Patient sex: F
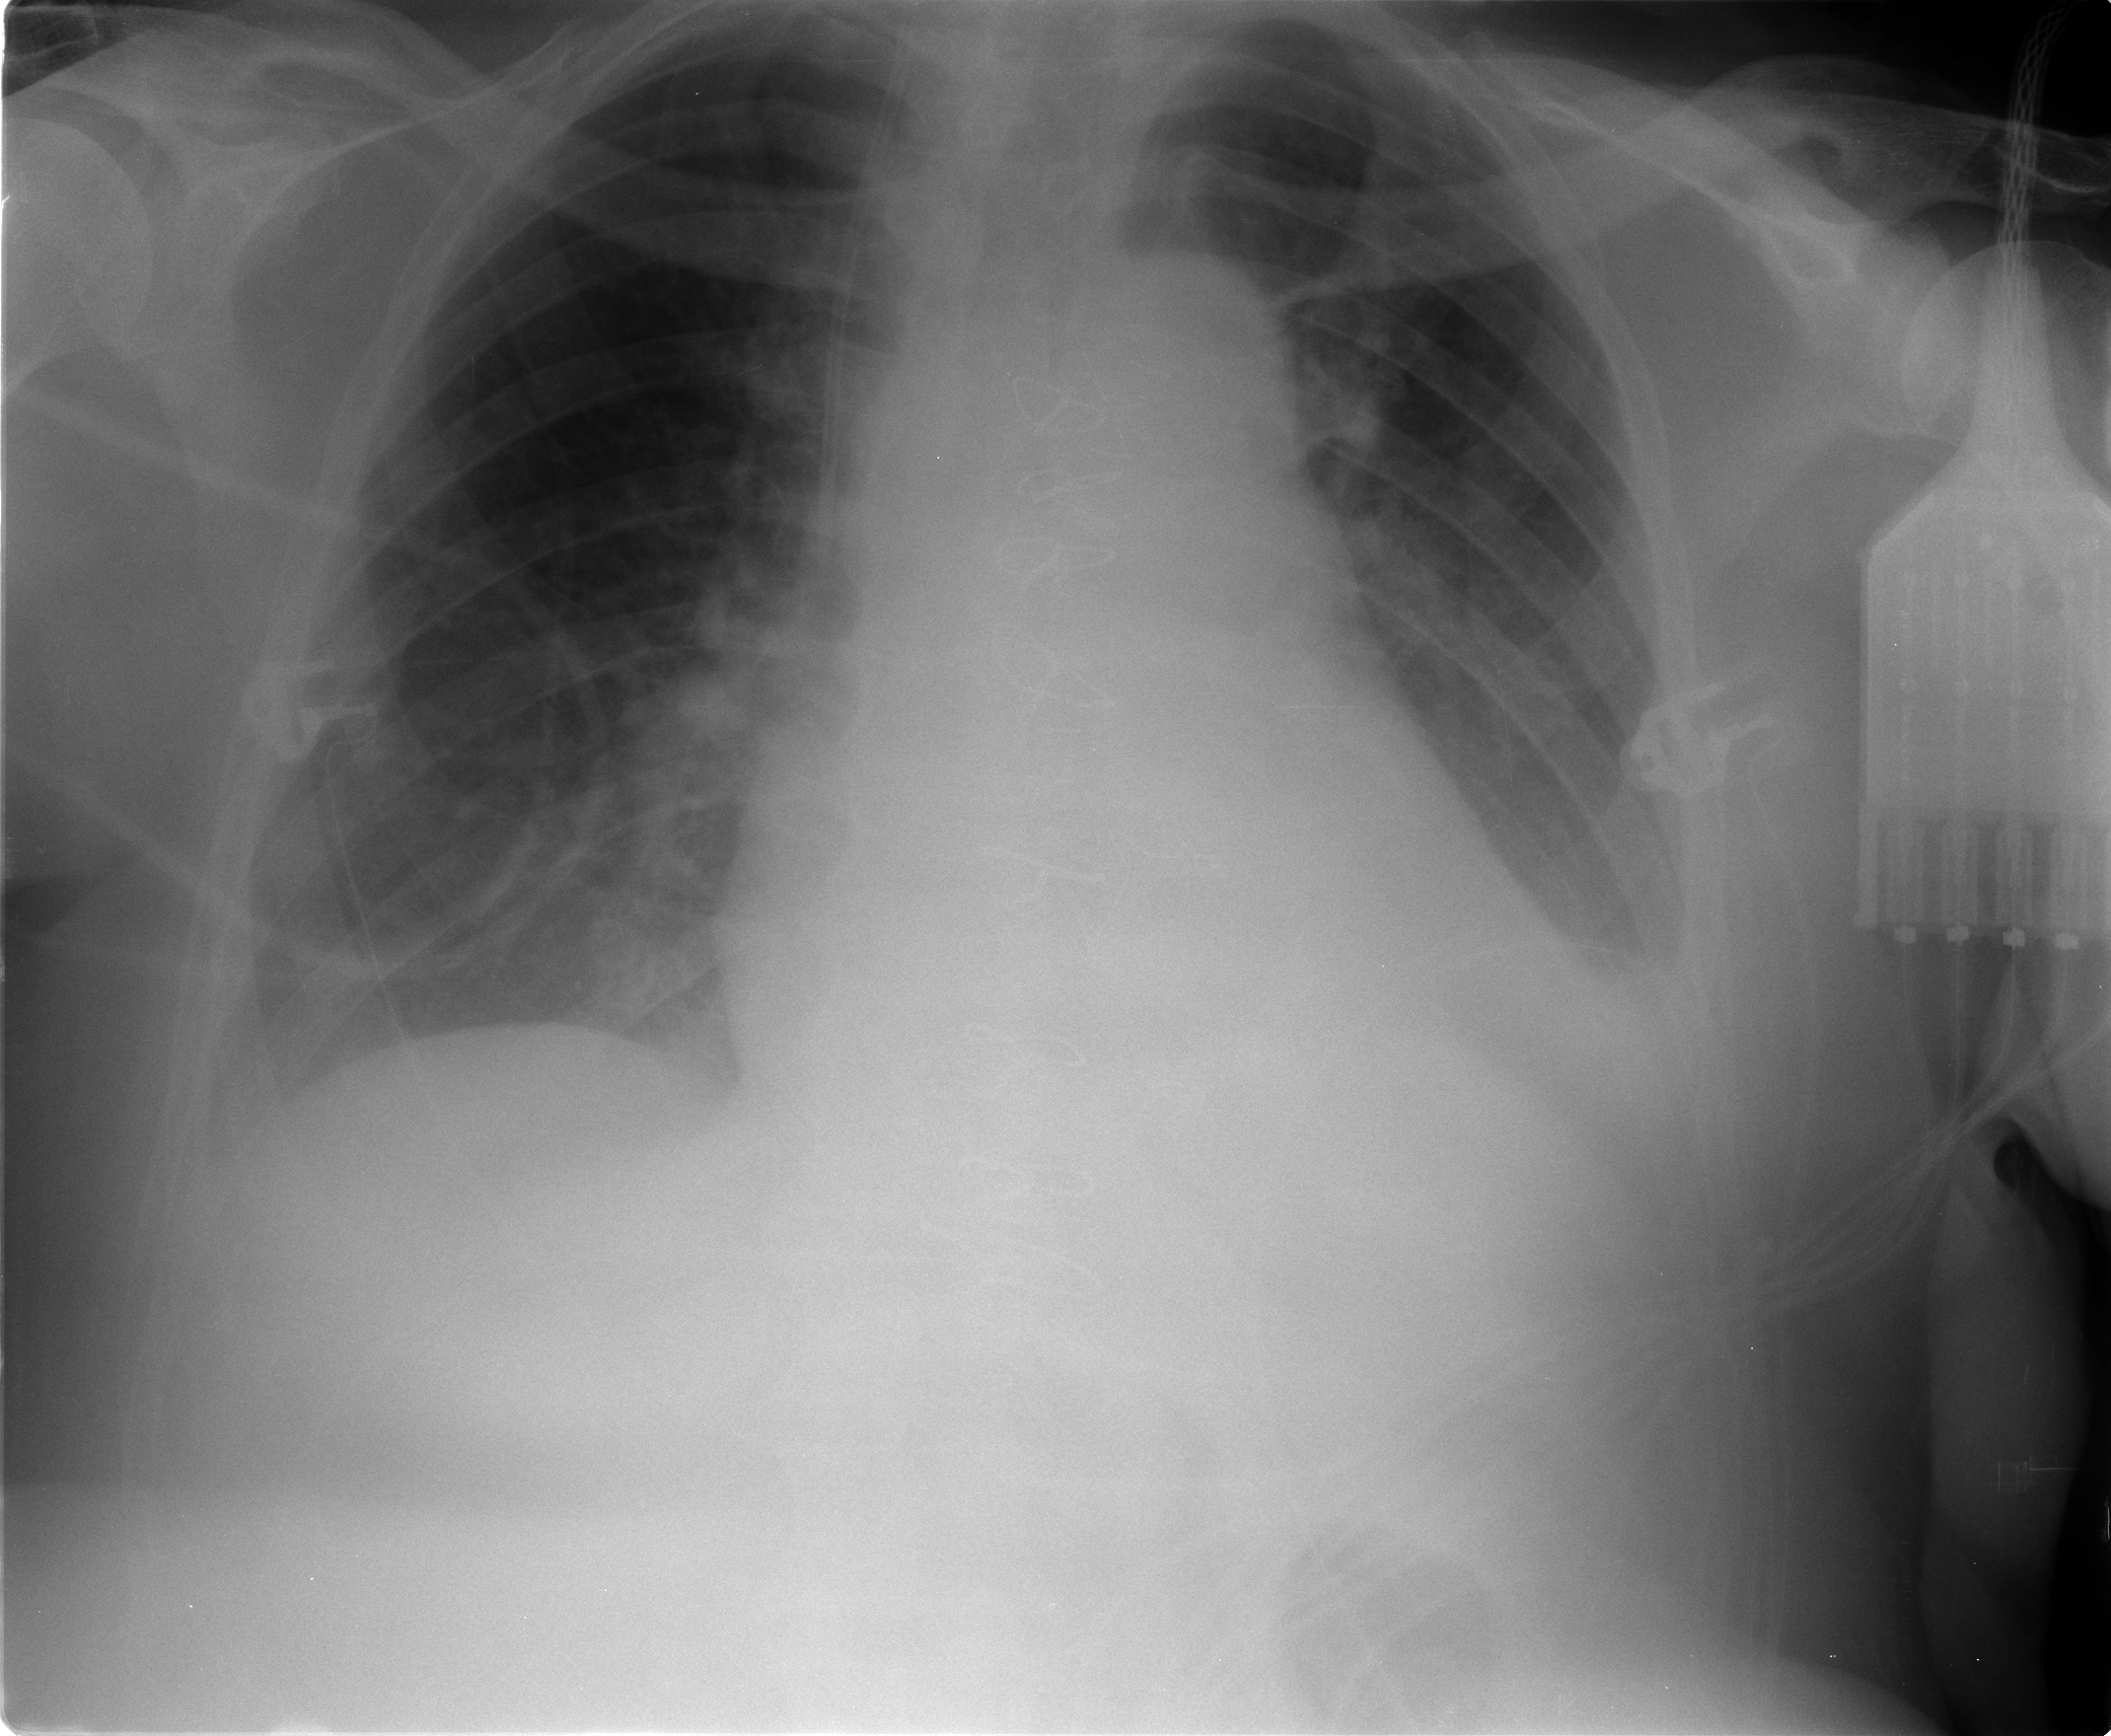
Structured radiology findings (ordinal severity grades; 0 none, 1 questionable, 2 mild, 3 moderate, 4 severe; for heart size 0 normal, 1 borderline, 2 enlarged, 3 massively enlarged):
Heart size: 2
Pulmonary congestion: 2
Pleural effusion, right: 2
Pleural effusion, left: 2
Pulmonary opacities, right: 0
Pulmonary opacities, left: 0
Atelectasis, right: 2
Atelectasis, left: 2